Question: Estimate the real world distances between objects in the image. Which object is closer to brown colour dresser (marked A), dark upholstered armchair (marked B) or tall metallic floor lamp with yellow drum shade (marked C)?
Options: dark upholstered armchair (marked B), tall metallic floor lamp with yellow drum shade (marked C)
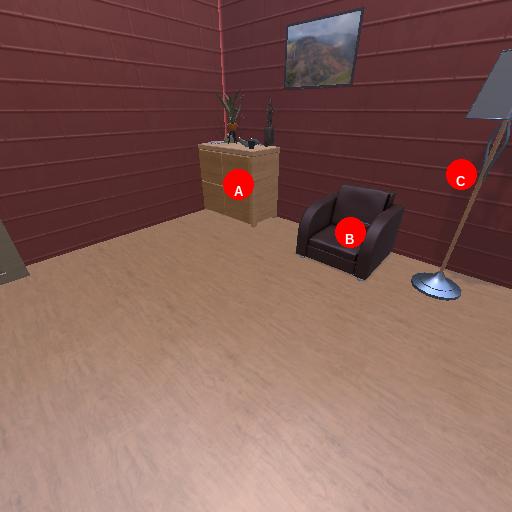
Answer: dark upholstered armchair (marked B)